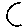
Label: moon